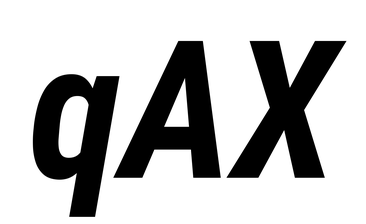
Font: Roboto-Italic_Condensed_Bold_Italic